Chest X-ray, AP view. Patient: 65 years old, sex F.
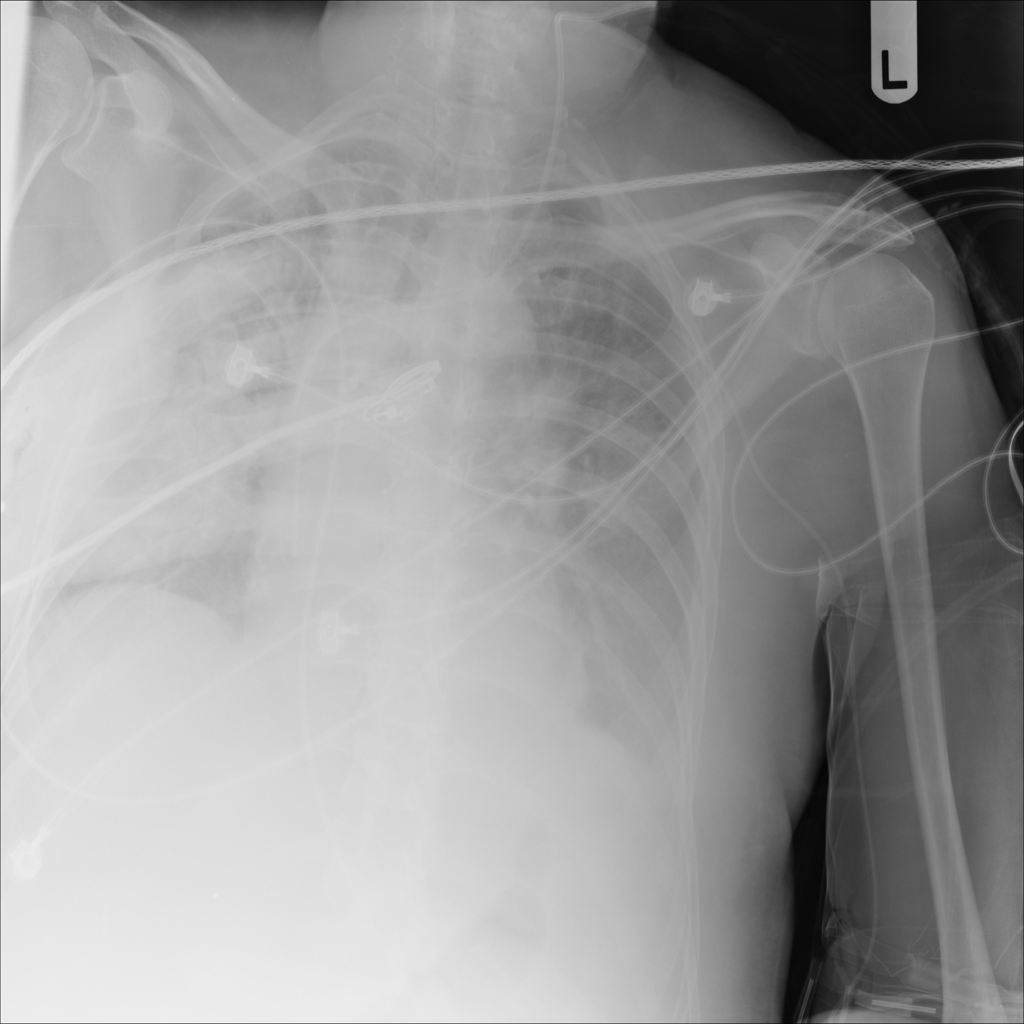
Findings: No Finding